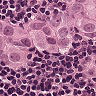
Metastatic tissue present: yes